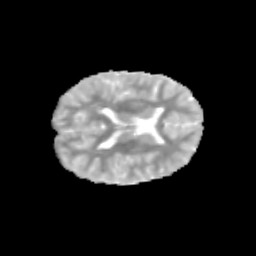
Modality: MD
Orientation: axial
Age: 10
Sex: female
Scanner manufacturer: siemens
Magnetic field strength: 3 T
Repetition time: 3.8 s
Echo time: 0.07 s